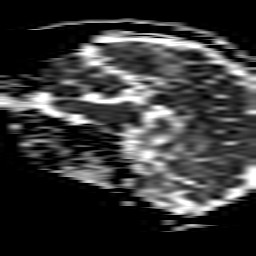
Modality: ADC
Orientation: sagittal
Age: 54
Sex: male
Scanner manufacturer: philips
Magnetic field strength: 1.5 T
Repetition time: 3.506 s
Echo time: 0.09257 s